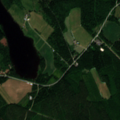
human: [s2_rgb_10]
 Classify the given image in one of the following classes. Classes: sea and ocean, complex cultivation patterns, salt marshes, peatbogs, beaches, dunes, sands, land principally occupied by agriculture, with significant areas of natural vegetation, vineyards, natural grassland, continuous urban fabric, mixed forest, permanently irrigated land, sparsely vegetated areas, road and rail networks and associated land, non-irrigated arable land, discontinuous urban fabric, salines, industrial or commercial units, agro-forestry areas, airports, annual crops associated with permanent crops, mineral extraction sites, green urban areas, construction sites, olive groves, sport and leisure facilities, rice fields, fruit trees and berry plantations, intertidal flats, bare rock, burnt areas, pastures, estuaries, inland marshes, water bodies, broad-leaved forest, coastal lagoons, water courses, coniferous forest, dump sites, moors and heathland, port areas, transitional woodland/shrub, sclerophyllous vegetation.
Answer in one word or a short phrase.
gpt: non-irrigated arable land, land principally occupied by agriculture, with significant areas of natural vegetation, coniferous forest, mixed forest, water bodies